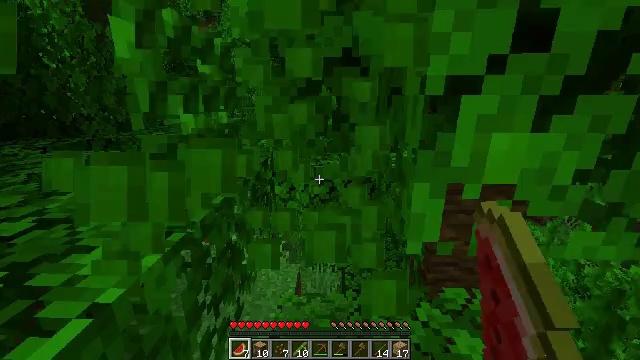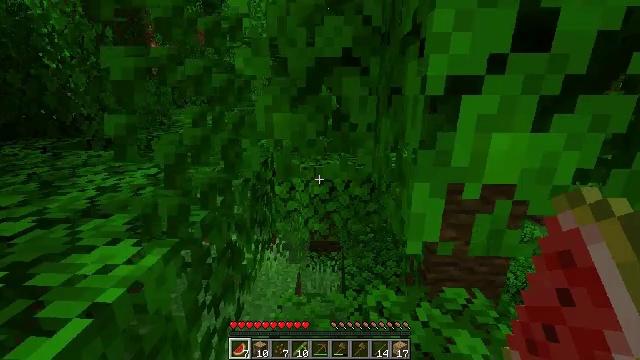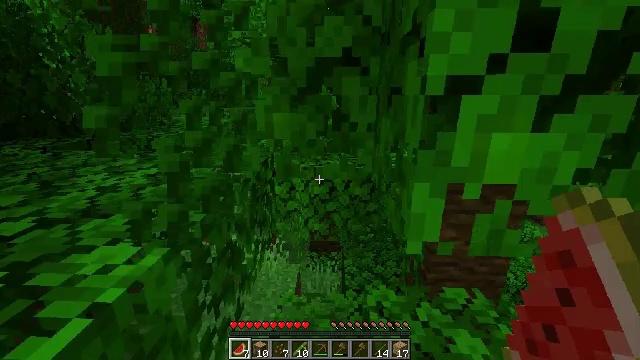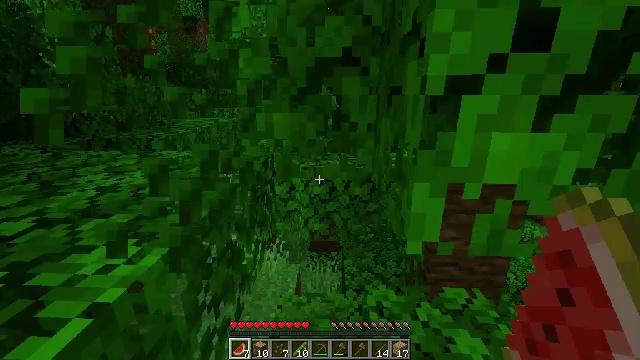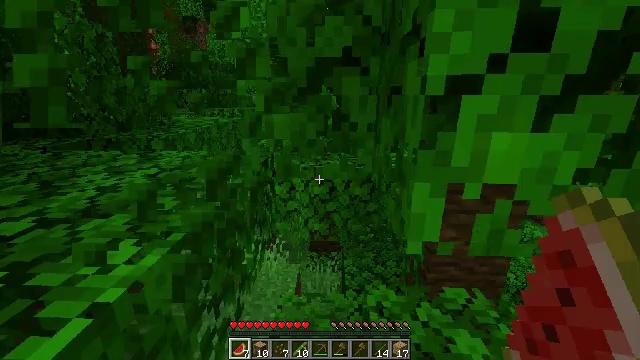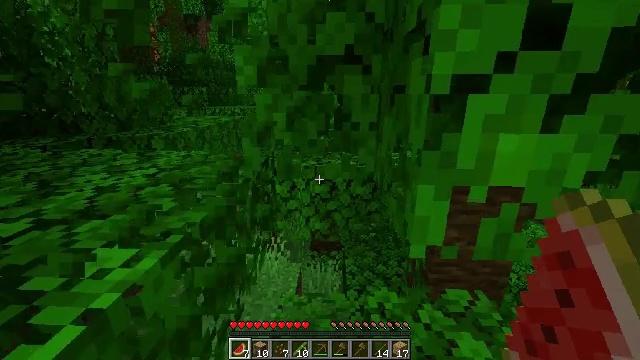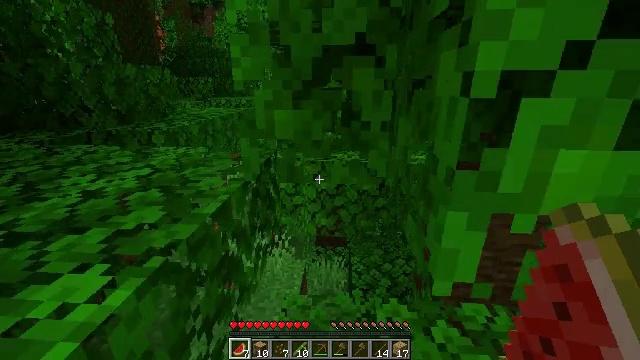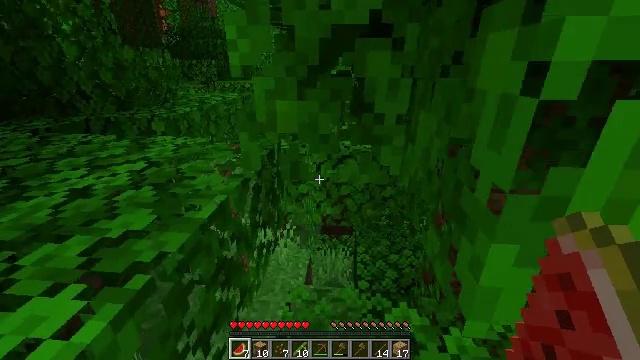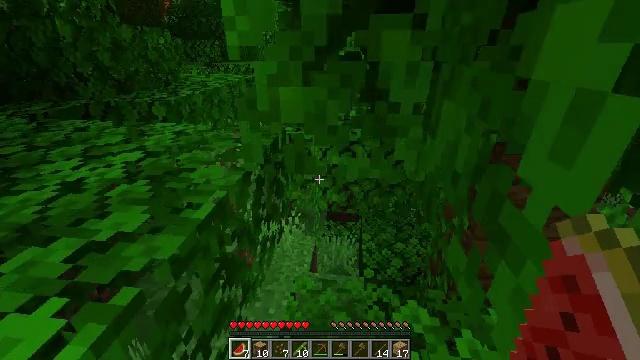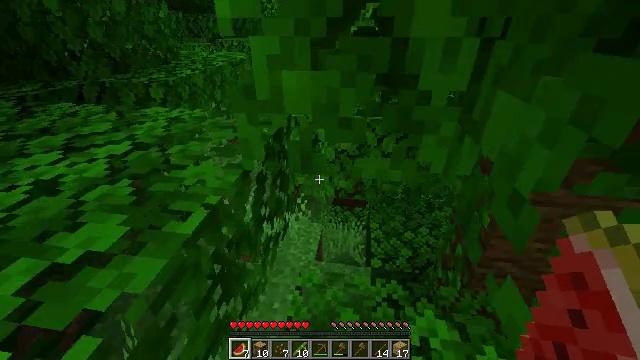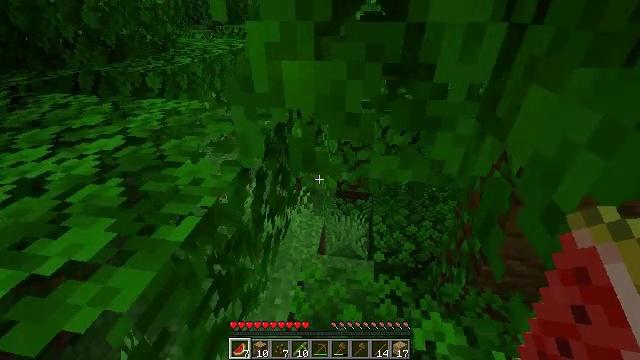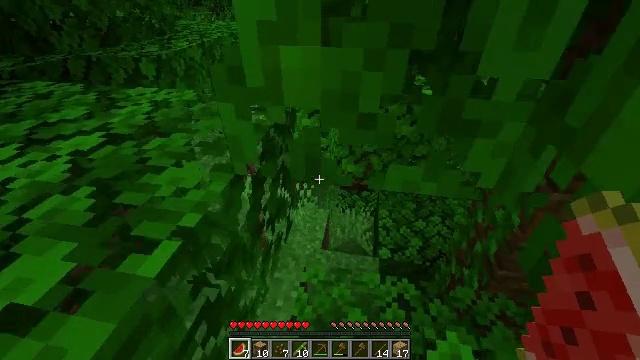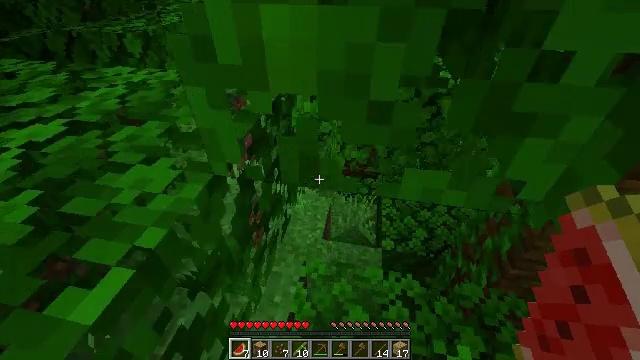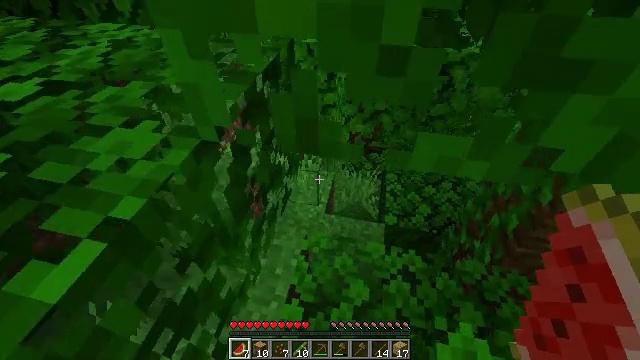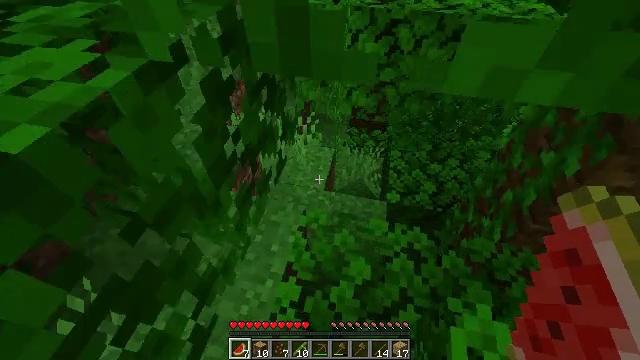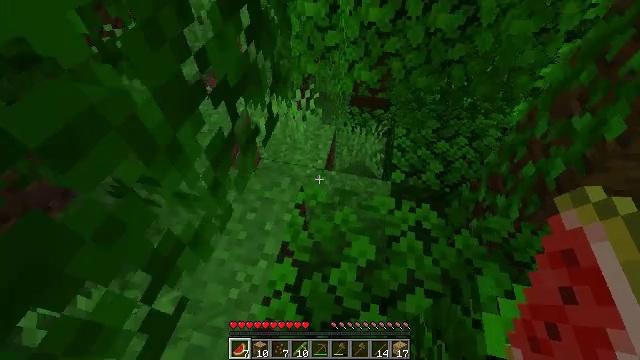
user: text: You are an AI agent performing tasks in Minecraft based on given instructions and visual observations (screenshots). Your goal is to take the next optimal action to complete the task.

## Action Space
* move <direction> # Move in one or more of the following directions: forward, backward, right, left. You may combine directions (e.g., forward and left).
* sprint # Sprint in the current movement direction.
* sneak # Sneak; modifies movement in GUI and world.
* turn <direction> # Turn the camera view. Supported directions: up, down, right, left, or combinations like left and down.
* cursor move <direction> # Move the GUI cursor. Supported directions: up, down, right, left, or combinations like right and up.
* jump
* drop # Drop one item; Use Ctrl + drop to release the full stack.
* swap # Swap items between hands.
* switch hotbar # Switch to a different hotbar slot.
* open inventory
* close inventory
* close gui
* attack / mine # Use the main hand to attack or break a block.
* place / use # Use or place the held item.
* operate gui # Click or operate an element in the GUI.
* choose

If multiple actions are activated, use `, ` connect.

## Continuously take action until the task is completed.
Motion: motion action
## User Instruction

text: Collect jungle leaves by breaking them.
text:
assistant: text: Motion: attack / mine
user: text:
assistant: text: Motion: attack / mine
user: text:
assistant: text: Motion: attack / mine
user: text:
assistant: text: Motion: attack / mine
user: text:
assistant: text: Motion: move forward, attack / mine
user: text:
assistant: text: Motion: move forward, turn left and down
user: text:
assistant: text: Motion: move forward, turn left and down
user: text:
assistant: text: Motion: move forward, turn left and down
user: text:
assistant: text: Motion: move forward, turn left and down
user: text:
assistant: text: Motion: move forward, turn down
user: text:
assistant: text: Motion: move forward, turn left and down
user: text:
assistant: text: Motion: turn down
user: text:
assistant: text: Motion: turn left and down
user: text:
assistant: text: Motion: turn down
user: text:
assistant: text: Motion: turn down
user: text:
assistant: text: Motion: turn down
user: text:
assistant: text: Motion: no_op
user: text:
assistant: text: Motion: no_op
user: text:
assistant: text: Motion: no_op
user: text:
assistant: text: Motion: no_op
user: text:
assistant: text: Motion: move forward, turn up
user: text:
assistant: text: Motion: move forward, turn up
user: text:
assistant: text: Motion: move forward and move right, turn left and up
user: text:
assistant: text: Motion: move forward and move right, turn left and up
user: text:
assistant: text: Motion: move forward and move right, turn left and up
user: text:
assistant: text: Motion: move forward and move right, turn left and up
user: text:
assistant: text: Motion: move forward, turn left and up
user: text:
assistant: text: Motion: move forward, turn left and up
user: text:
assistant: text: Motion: move forward, turn left and up
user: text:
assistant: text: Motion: move forward, turn left and up